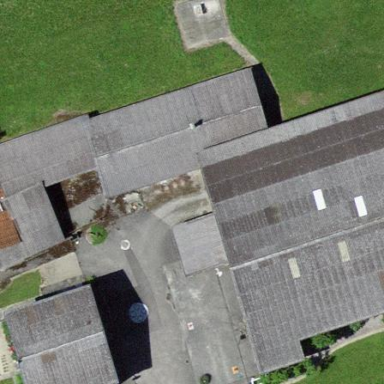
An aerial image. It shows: Farmyard area.